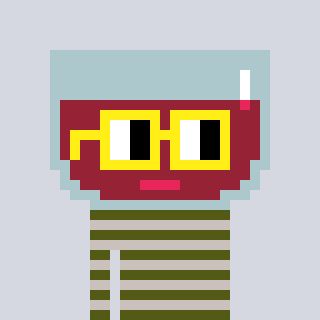
a pixel art character with square yellow glasses, a wine-shaped head and a foggrey-colored body on a cool background